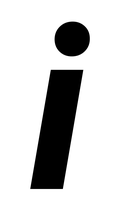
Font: Roboto-Italic_Condensed_ExtraBold_Italic